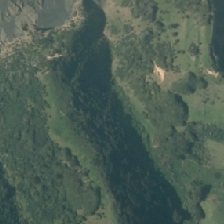
Land cover: grose_broom